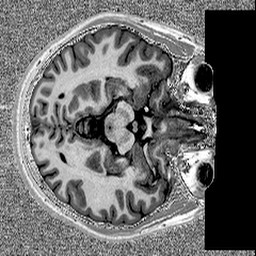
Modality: MP2RAGE
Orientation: axial
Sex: male